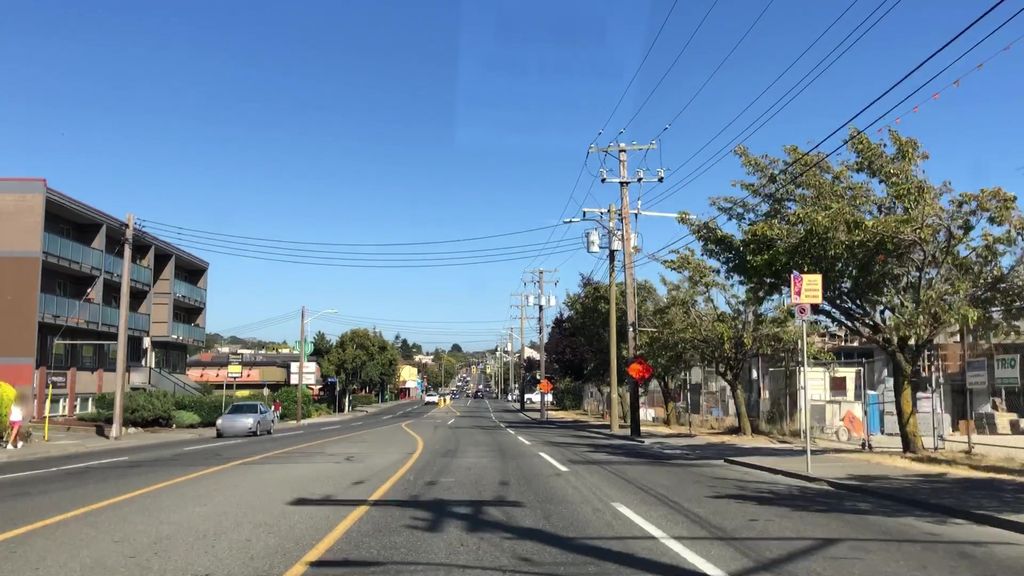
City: victoria